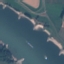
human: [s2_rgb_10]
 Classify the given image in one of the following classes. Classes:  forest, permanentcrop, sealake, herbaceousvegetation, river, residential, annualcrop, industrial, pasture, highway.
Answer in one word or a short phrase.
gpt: River